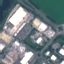
Land use / land cover: Industrial